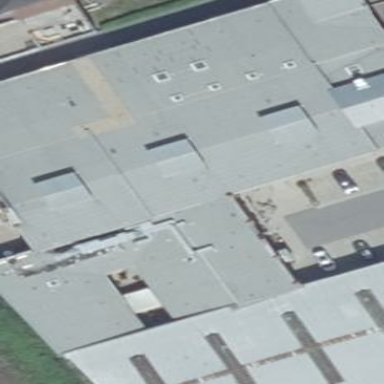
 colored gray and made of tar paper. The building itself is in silver hue."